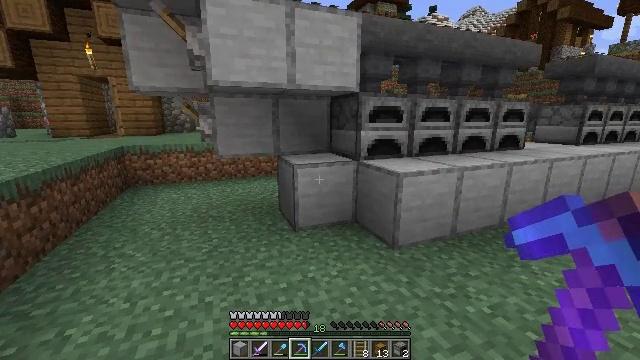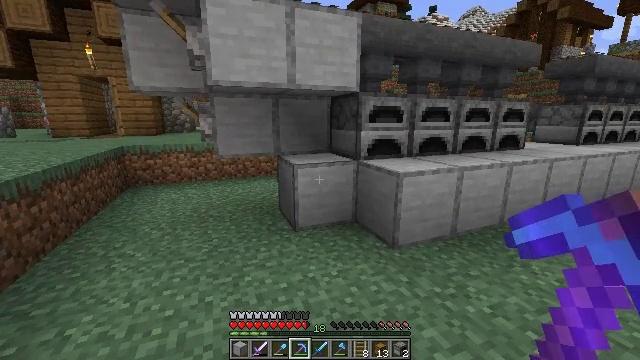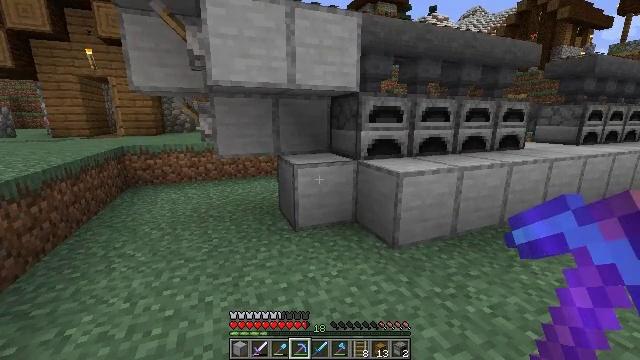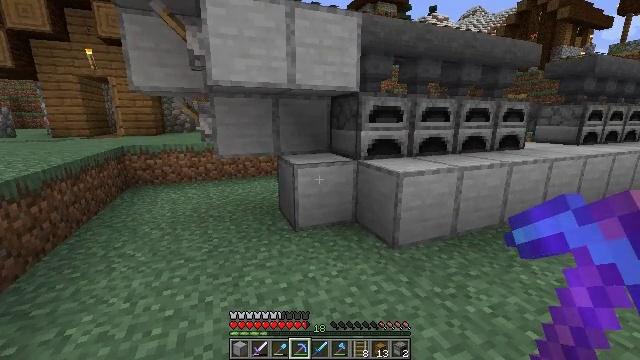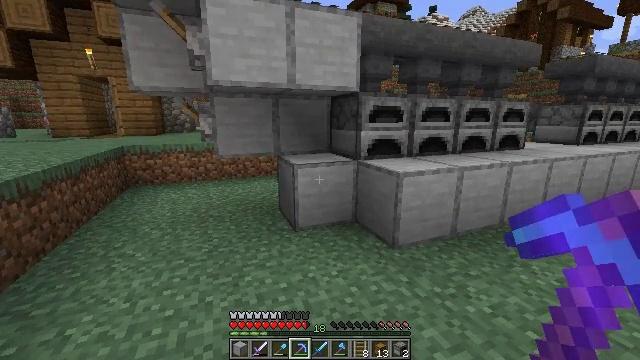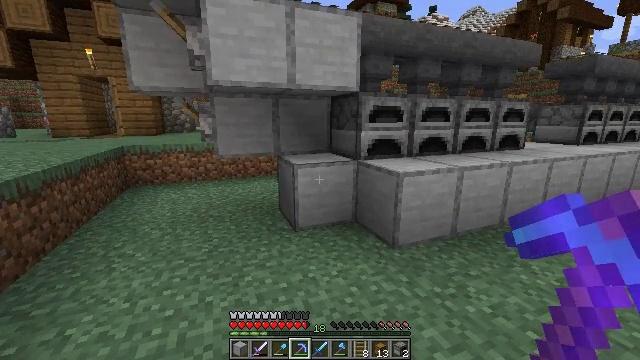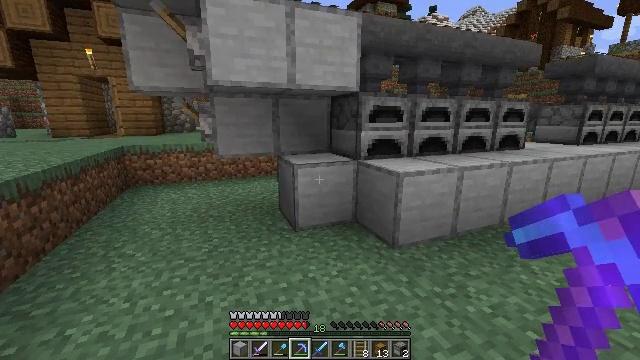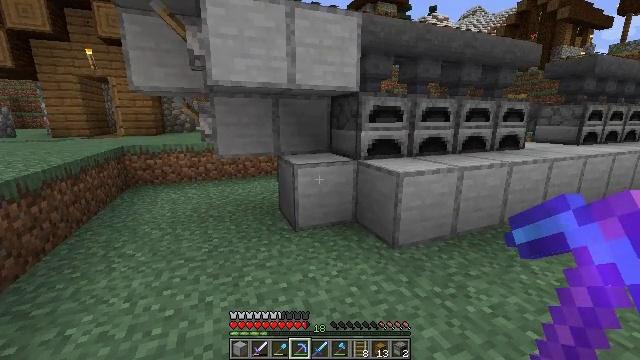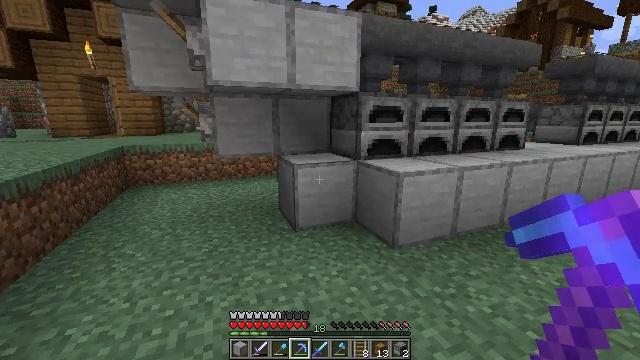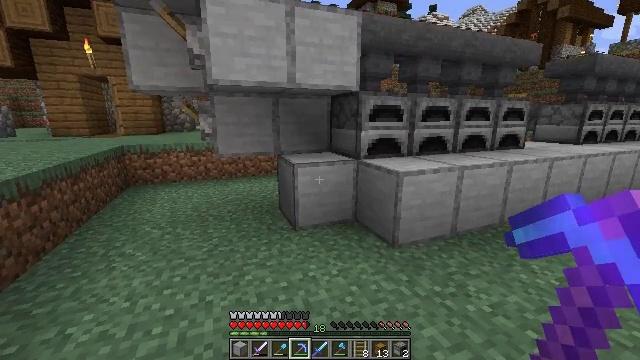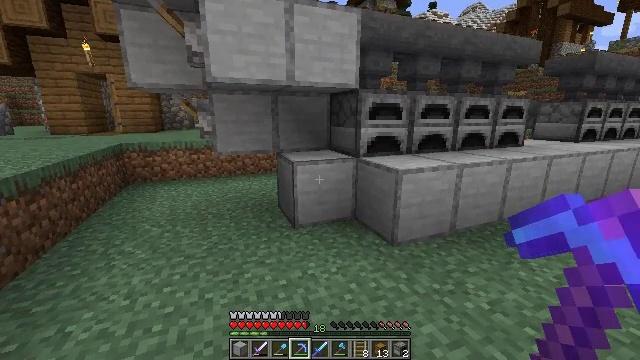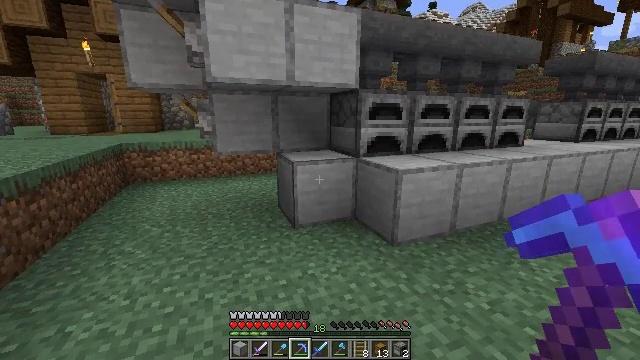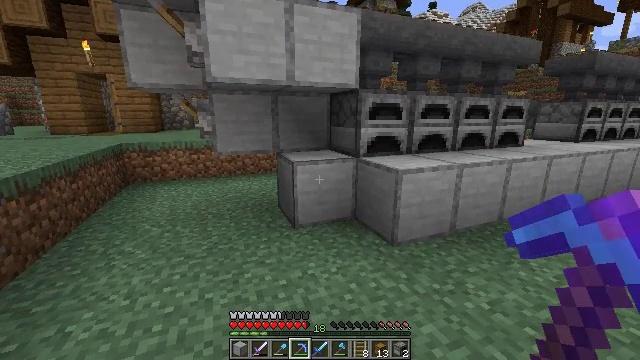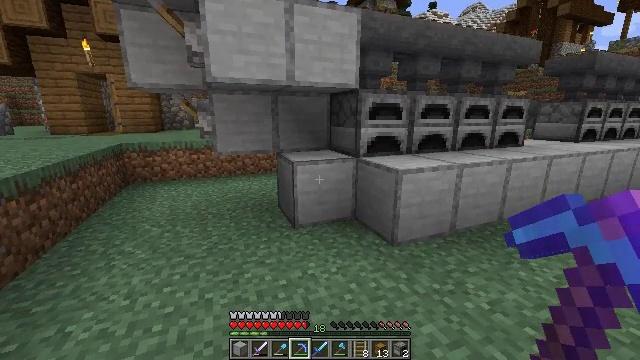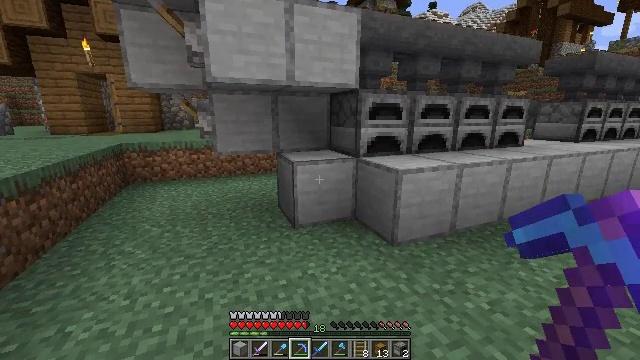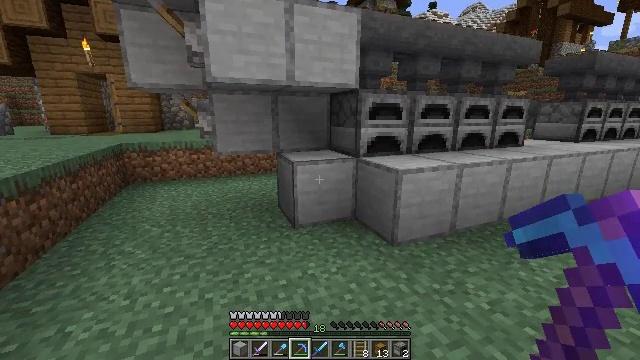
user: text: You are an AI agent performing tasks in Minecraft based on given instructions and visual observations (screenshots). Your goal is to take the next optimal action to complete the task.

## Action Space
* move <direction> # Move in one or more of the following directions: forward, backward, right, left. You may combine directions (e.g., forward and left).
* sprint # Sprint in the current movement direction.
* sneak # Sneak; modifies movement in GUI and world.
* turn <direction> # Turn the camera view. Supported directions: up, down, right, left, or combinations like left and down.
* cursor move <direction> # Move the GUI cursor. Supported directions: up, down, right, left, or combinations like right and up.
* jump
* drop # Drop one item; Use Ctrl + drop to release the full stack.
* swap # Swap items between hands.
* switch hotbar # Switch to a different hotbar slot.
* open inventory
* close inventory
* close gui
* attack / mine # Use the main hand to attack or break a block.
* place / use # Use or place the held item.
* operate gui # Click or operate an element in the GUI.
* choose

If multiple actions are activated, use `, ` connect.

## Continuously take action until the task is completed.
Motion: motion action
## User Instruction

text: Attack the smooth stone block to break it.
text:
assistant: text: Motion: no_op
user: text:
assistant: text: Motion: no_op
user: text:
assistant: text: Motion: no_op
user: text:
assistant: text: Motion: no_op
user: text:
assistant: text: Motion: no_op
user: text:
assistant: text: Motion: no_op
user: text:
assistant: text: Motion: no_op
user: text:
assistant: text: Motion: no_op
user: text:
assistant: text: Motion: no_op
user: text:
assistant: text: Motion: no_op
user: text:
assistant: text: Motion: no_op
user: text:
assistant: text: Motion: no_op
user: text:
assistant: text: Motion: no_op
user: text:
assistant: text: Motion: no_op
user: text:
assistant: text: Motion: no_op
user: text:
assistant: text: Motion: no_op
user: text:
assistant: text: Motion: no_op
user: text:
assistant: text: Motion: move forward
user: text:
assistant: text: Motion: move forward
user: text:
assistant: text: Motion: move forward
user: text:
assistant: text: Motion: move forward
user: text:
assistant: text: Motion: turn up
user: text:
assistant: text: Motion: turn up
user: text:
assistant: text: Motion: turn up
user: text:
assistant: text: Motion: move left, turn up
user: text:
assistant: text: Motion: move left, turn up
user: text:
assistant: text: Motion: move left
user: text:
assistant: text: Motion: no_op
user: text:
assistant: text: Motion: no_op
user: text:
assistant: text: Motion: no_op